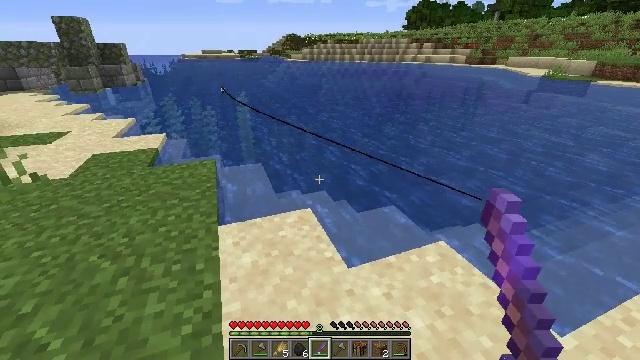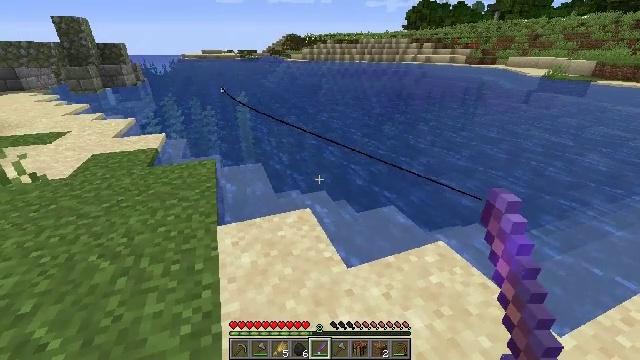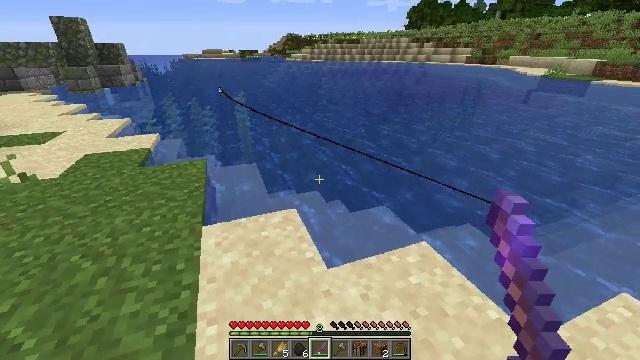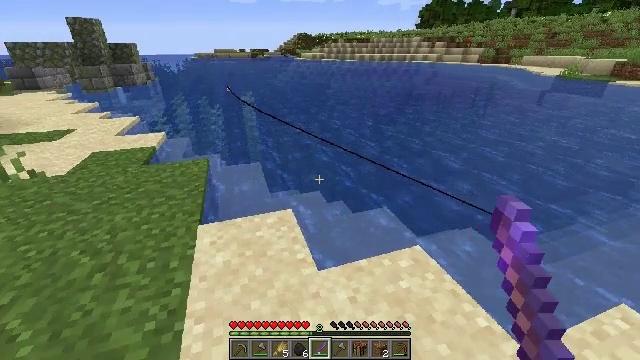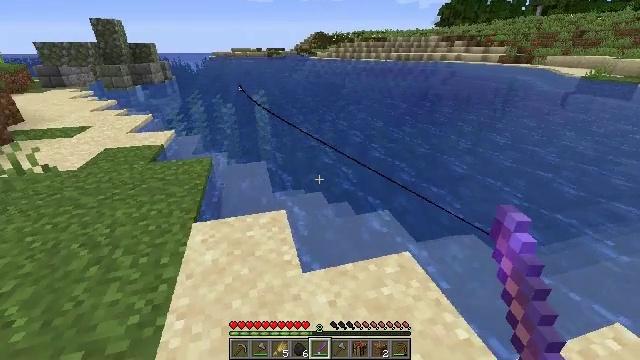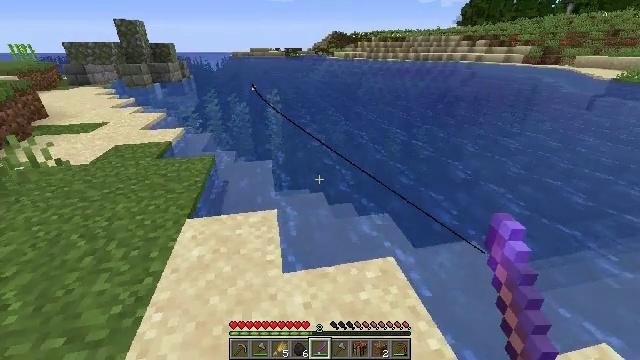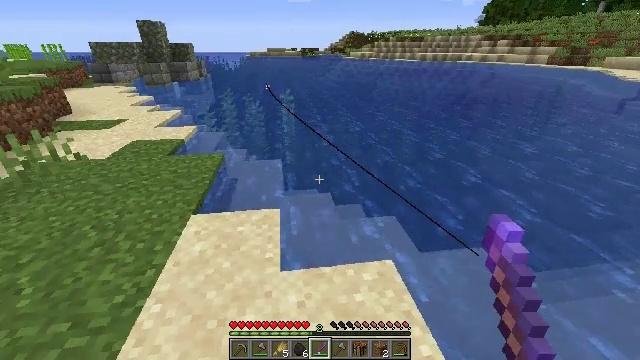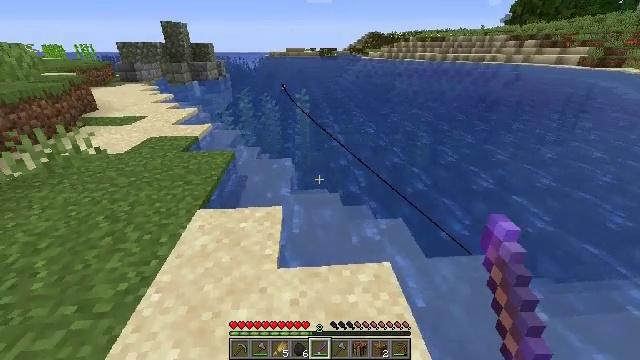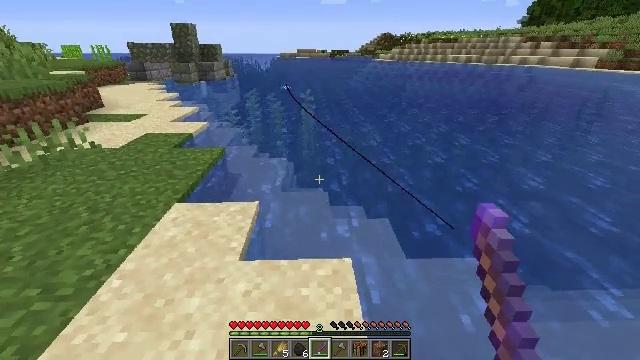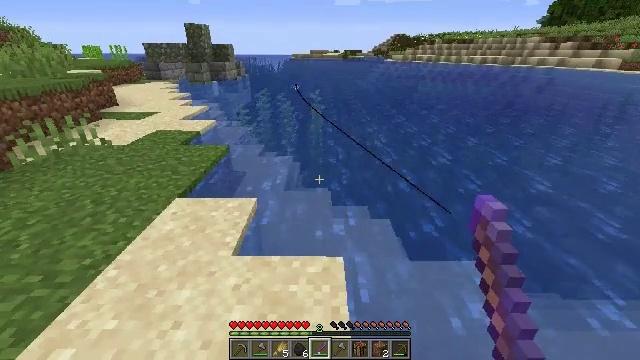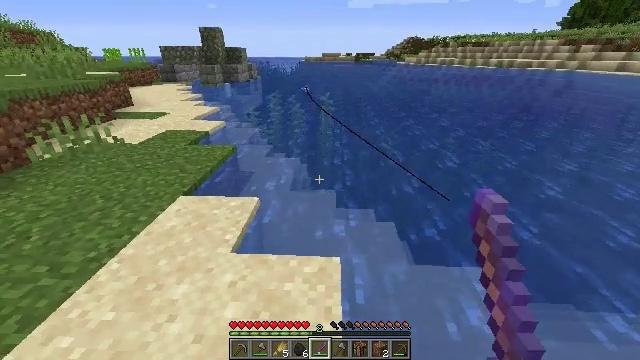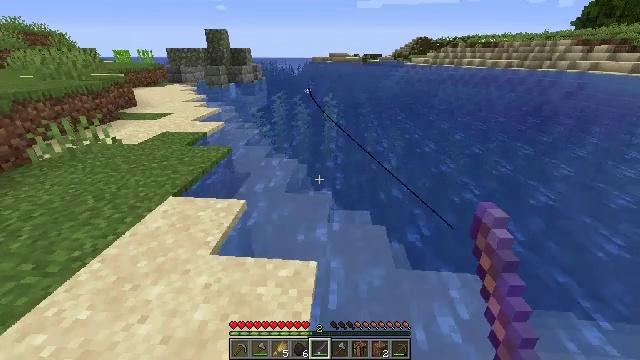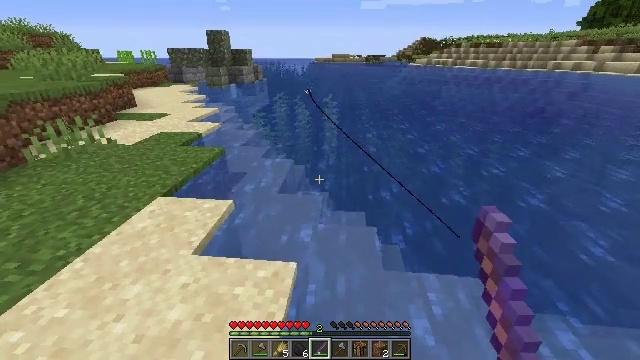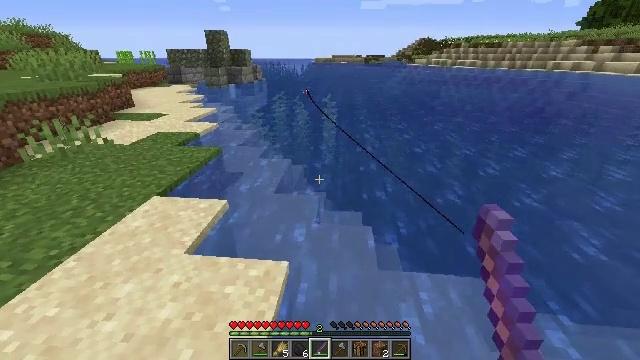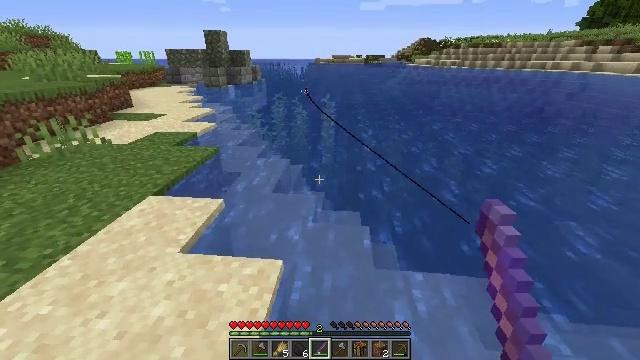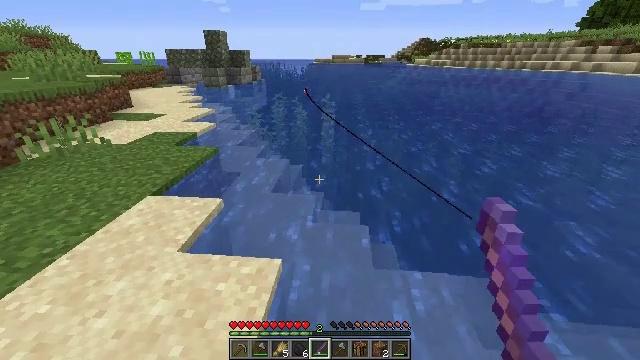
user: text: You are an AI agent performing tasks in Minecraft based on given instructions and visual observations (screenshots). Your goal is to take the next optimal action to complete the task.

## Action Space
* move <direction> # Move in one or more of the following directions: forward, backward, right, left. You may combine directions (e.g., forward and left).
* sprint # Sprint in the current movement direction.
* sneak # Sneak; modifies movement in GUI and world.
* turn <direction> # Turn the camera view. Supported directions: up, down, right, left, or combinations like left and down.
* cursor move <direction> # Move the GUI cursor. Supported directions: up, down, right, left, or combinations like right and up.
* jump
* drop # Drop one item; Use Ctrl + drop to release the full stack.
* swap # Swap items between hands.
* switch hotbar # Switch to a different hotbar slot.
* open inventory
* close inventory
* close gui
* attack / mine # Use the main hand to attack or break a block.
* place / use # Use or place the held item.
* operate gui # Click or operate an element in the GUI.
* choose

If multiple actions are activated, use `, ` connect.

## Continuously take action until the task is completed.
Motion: motion action
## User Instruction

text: Remove a pufferfish from the inventory.
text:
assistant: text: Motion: move right
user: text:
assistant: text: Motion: move right
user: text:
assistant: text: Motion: move right, turn left
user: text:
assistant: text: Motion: move right, turn left
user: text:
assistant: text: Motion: move right, turn left
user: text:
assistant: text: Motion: move right, turn left
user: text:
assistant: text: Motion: move right, turn left
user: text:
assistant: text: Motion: move right, turn left
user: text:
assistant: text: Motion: move right, turn left
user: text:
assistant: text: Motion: move right, turn left
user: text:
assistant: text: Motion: move right, turn left
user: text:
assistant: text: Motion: no_op
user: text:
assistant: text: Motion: no_op
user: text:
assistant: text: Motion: no_op
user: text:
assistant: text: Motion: no_op
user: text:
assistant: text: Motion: no_op
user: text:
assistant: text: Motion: no_op
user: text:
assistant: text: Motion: no_op
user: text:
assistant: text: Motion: no_op
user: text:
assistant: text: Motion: no_op
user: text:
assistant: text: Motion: no_op
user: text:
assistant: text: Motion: no_op
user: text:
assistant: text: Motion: no_op
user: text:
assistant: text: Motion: no_op
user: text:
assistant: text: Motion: no_op
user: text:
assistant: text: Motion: no_op
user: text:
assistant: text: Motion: no_op
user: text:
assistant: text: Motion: no_op
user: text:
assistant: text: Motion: no_op
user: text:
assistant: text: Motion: no_op